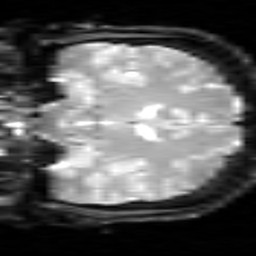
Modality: inplaneT2
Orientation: coronal
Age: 35
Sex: female